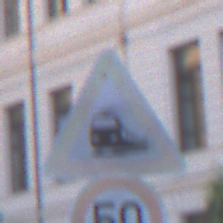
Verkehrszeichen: Bahnuebergang
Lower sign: Geschwindigkeit50
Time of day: SunriseSunset
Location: Outdoor (Urban)
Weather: PartlyCloudy
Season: NotSpecified
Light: Natural